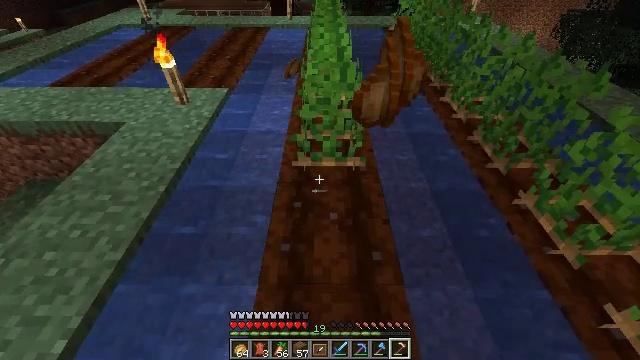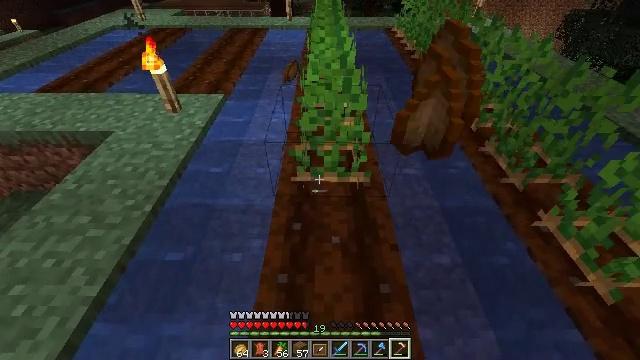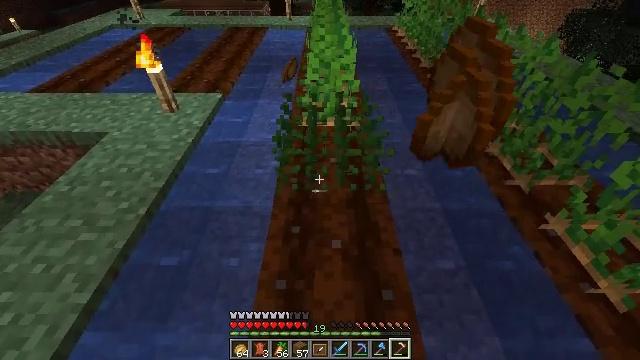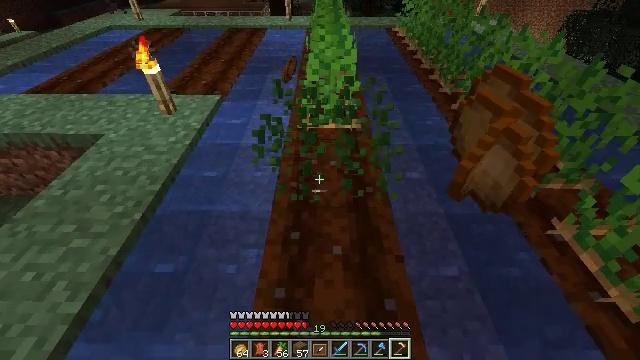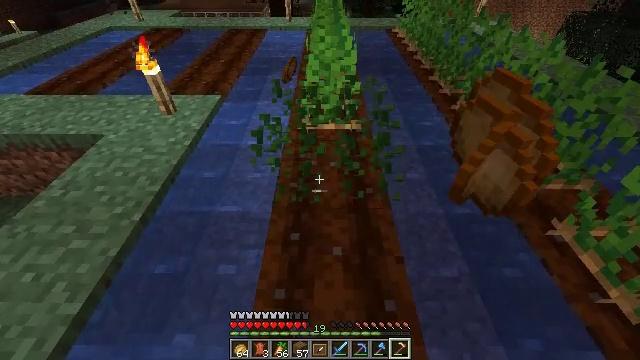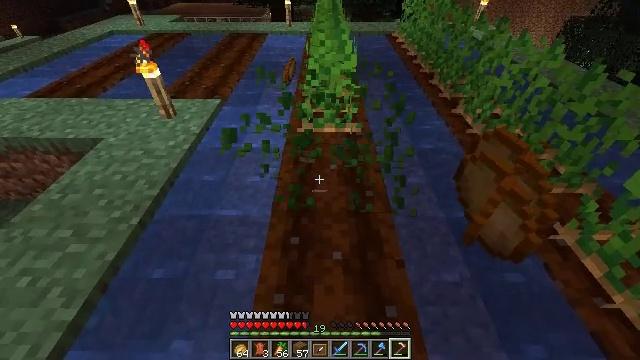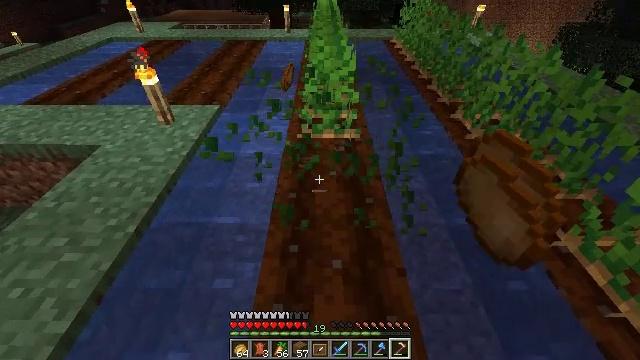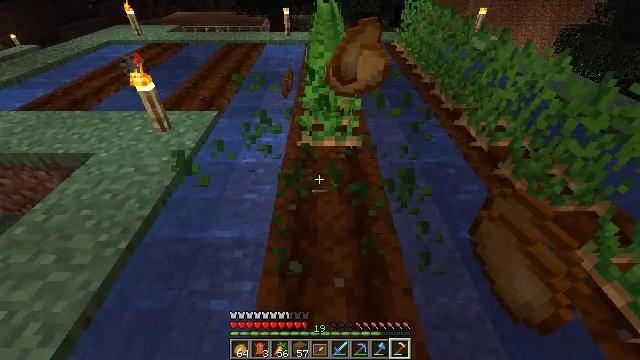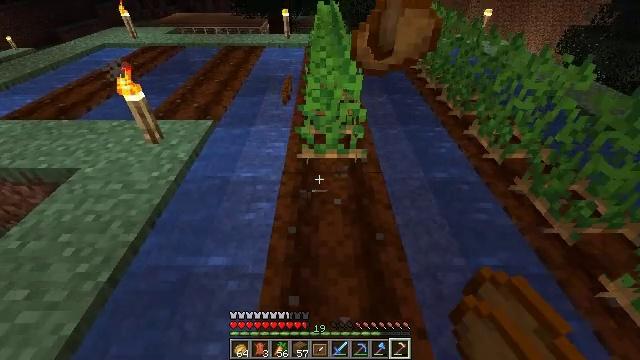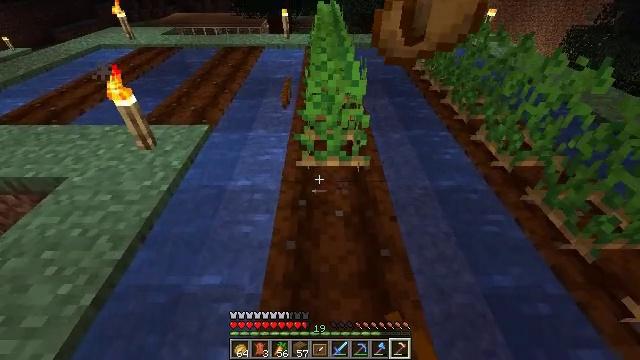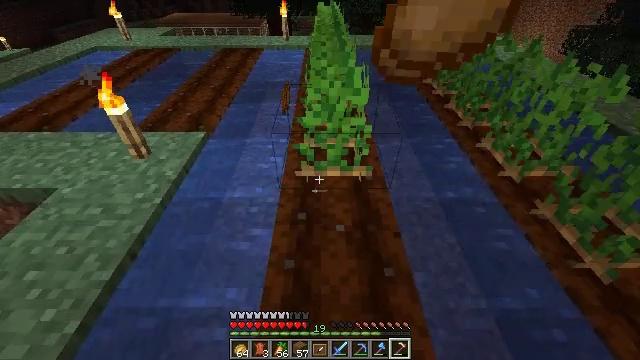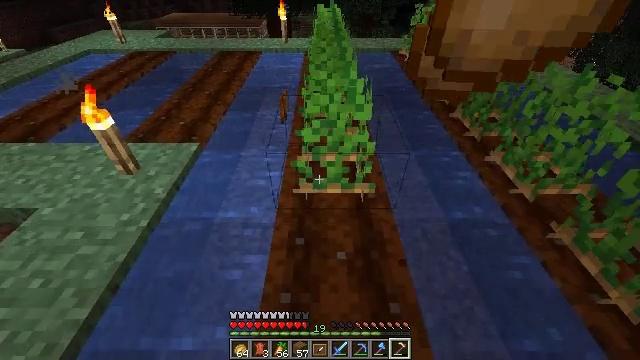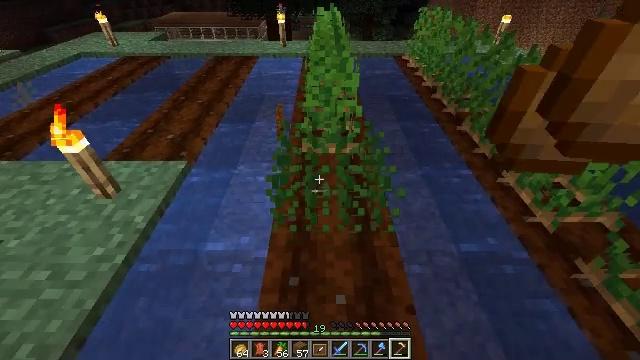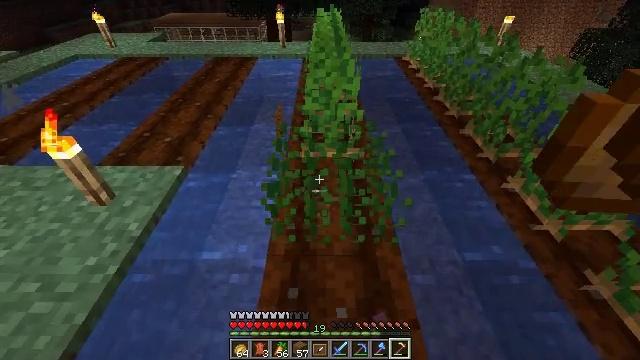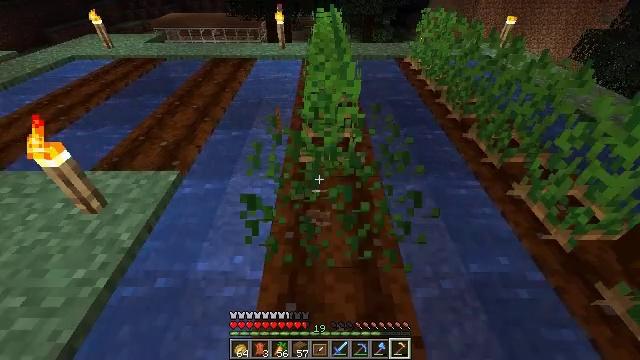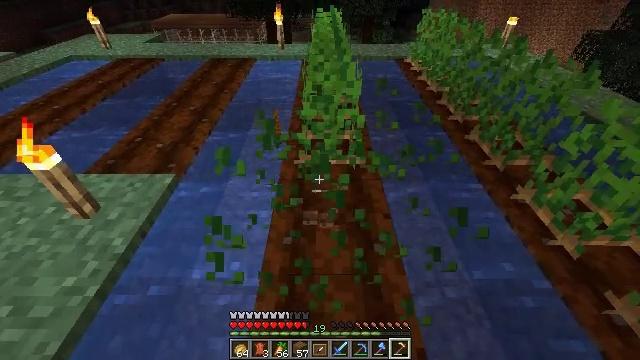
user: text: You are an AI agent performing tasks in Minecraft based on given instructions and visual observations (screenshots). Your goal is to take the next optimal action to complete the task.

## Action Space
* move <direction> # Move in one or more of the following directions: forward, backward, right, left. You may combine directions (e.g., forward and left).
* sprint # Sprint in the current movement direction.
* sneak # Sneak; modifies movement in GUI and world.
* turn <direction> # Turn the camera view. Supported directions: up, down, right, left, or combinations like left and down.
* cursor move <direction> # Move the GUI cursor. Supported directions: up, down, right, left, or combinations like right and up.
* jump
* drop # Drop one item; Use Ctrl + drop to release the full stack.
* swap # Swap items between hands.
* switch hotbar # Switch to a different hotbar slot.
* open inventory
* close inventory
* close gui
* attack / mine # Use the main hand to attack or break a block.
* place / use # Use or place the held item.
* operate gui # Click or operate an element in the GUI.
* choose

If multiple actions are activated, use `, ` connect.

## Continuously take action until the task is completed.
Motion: motion action
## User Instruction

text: Dig up potatoes from the soil.
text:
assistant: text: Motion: no_op
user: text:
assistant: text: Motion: attack / mine
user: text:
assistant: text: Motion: attack / mine
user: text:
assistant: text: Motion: attack / mine
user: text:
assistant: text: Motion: no_op
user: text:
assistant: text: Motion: move forward, turn up
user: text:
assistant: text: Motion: move forward
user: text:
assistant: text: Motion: move forward
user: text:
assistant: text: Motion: move forward
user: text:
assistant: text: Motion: move forward
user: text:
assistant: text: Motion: move forward
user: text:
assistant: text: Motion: move forward, attack / mine
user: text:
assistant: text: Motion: attack / mine
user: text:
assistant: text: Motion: attack / mine
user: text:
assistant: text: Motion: attack / mine
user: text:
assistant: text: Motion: move forward
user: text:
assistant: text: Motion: move forward
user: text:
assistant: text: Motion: move forward
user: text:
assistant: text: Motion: move forward
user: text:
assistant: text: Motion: move forward
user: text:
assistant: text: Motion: move forward
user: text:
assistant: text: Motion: attack / mine
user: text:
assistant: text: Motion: attack / mine
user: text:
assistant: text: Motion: attack / mine
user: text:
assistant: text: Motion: no_op
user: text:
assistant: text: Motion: move forward
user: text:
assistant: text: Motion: move forward
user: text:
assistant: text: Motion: move forward
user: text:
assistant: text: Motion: move forward
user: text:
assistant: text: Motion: move forward